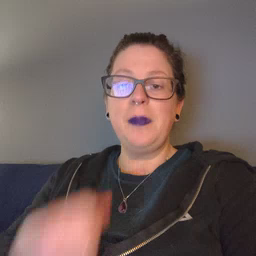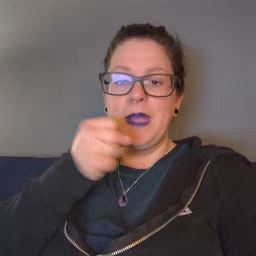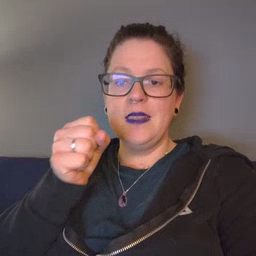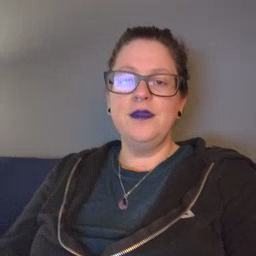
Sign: make